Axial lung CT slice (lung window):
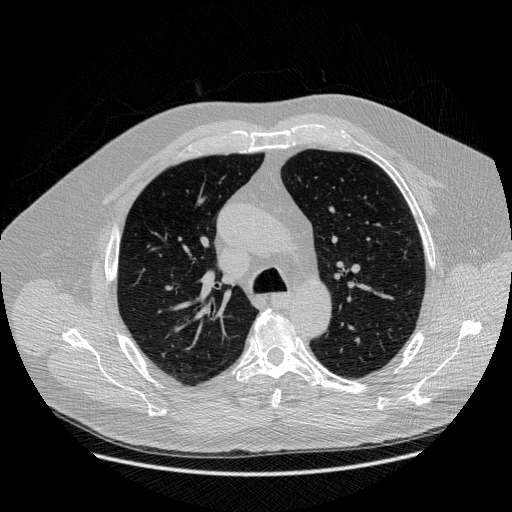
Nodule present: no